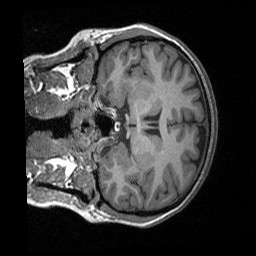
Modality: T1w
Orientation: coronal
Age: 22
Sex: female
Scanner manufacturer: siemens
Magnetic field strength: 3 T
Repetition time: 1.9 s
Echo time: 0.00252 s